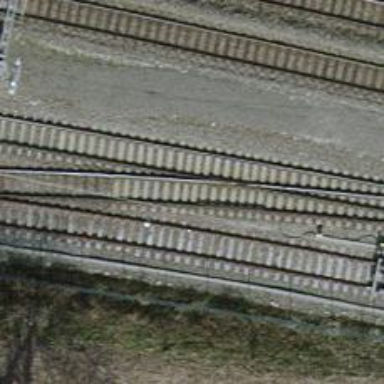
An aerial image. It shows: Railway siding with one electrified track and contact line.